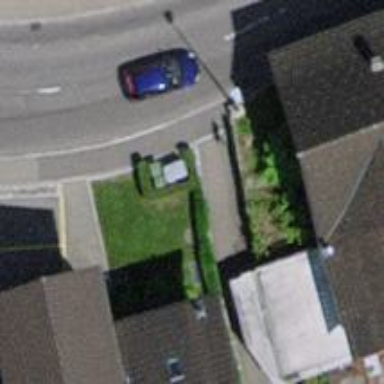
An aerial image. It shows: Hedge barrier.